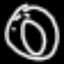
Label: donut